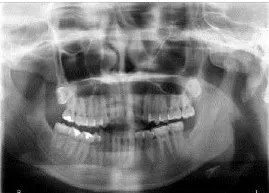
B. PA skull showed a well defined bony overgrowth extending medially from the left condyle, facial asymmetry and deviation of mandible to the right side.
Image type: radiology (x_ray)